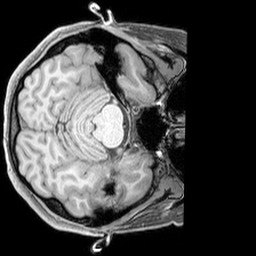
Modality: T1w
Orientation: axial
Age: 23
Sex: female
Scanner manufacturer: siemens
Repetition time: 2.3 s
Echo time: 0.00226 s